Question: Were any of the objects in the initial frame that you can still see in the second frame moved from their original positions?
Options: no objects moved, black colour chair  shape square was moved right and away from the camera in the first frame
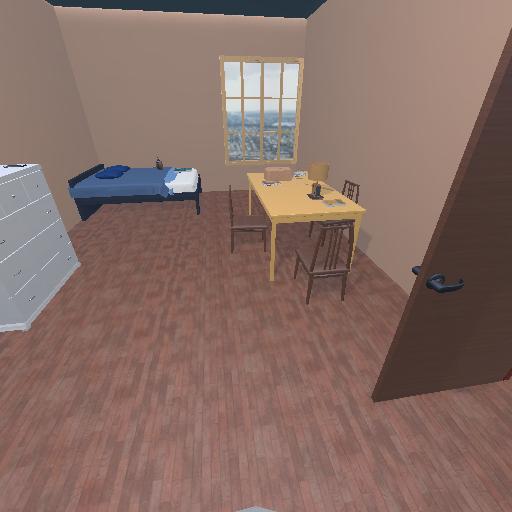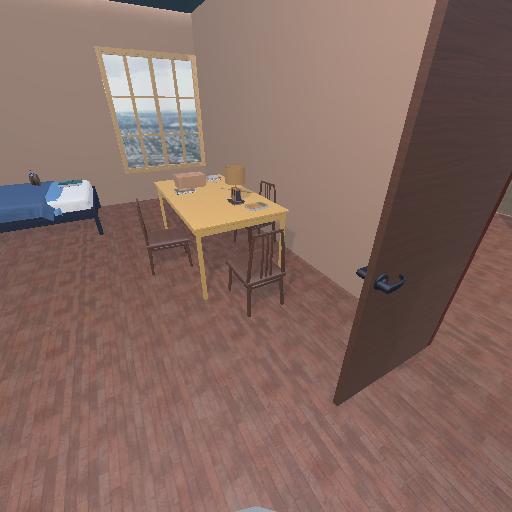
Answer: no objects moved